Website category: auto
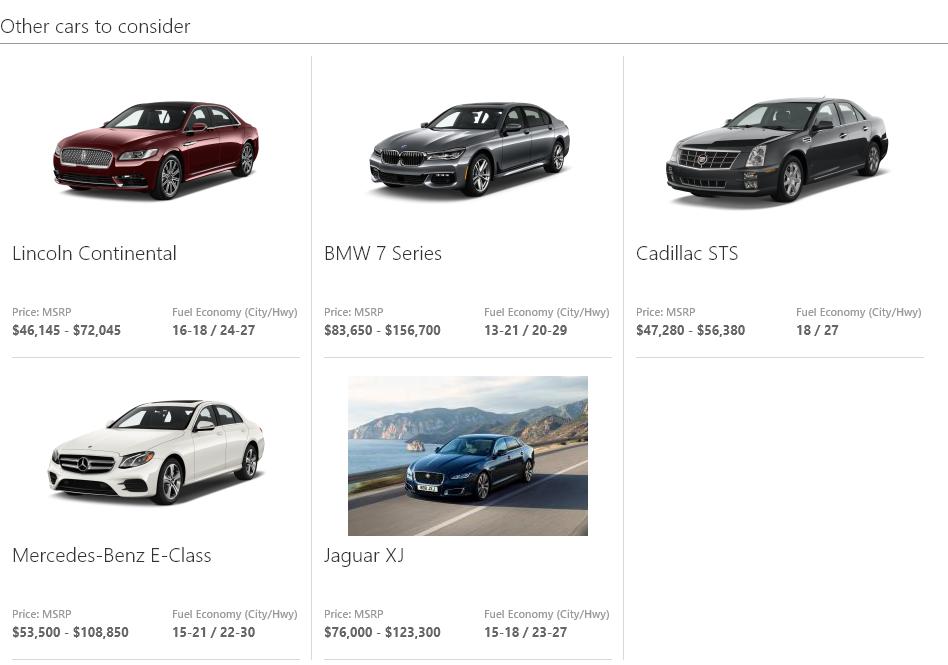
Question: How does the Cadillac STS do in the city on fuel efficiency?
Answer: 18

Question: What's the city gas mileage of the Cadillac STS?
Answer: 18

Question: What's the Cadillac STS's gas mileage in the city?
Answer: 18

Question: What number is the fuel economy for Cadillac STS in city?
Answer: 18

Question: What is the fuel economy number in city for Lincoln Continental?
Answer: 16-18

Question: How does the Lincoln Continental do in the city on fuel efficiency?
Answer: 16-18

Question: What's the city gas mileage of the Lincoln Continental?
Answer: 16-18

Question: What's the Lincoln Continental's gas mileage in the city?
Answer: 16-18

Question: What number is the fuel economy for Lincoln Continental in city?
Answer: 16-18

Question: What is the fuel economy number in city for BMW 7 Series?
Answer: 13-21

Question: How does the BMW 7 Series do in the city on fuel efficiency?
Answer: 13-21

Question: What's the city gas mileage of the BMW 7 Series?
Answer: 13-21

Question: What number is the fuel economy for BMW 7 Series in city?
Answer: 13-21

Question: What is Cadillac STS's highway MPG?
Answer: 27

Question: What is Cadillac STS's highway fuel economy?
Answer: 27

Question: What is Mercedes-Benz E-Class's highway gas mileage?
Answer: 22-30

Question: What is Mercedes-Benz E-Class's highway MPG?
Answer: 22-30

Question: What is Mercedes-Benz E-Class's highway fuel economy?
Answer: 22-30

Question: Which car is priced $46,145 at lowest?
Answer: Lincoln Continental

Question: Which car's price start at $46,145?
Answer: Lincoln Continental

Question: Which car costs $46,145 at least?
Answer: Lincoln Continental

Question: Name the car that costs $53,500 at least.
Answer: Mercedes-Benz E-Class

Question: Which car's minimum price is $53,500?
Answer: Mercedes-Benz E-Class

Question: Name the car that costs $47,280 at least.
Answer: Cadillac STS

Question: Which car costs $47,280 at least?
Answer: Cadillac STS

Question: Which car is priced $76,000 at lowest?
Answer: Jaguar XJ

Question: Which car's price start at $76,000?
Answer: Jaguar XJ

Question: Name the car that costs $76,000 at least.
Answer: Jaguar XJ

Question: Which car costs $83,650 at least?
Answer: BMW 7 Series

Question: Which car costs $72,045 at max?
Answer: Lincoln Continental

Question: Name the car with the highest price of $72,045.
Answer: Lincoln Continental

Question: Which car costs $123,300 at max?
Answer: Jaguar XJ

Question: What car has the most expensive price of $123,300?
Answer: Jaguar XJ

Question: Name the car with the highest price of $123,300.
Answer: Jaguar XJ

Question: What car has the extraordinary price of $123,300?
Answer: Jaguar XJ

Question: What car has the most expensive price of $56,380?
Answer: Cadillac STS

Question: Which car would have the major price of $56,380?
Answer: Cadillac STS

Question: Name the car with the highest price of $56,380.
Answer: Cadillac STS

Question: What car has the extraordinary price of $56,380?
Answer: Cadillac STS

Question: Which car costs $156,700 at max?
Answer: BMW 7 Series

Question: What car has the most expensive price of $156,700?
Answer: BMW 7 Series

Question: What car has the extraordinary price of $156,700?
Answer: BMW 7 Series

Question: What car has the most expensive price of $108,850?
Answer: Mercedes-Benz E-Class

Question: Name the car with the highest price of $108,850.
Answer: Mercedes-Benz E-Class

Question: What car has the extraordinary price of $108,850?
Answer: Mercedes-Benz E-Class

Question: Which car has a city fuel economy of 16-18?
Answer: Lincoln Continental

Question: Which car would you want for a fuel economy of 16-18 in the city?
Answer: Lincoln Continental

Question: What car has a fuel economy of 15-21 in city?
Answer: Mercedes-Benz E-Class

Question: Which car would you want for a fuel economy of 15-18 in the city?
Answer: Jaguar XJ

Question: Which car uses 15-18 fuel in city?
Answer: Jaguar XJ

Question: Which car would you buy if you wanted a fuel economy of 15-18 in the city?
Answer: Jaguar XJ

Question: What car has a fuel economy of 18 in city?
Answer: Cadillac STS

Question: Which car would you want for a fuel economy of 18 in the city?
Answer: Cadillac STS

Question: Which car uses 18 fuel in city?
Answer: Cadillac STS

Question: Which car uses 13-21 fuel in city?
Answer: BMW 7 Series

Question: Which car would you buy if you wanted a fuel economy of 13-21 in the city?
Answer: BMW 7 Series

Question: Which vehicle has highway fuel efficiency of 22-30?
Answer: Mercedes-Benz E-Class

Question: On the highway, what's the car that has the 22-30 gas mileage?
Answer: Mercedes-Benz E-Class

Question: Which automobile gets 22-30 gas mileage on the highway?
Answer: Mercedes-Benz E-Class

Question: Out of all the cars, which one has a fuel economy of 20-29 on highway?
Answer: BMW 7 Series

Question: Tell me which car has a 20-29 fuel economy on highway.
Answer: BMW 7 Series

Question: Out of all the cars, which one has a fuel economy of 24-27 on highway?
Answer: Lincoln Continental

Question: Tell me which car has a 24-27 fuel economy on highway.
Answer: Lincoln Continental

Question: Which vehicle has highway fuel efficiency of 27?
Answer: Cadillac STS